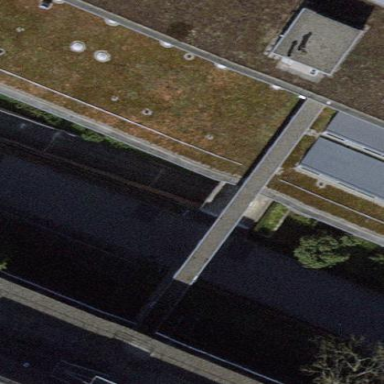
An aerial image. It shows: Bridge.